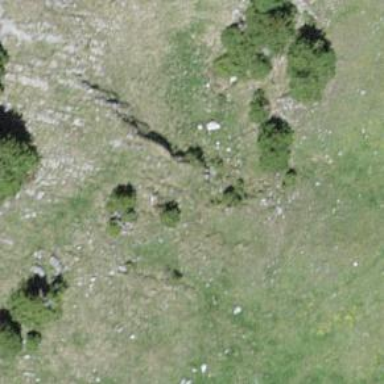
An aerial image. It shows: Needle-leaved tree in nature.